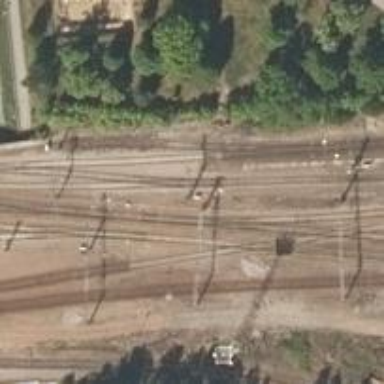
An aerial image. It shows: Railway with continuous electrified contact lines.